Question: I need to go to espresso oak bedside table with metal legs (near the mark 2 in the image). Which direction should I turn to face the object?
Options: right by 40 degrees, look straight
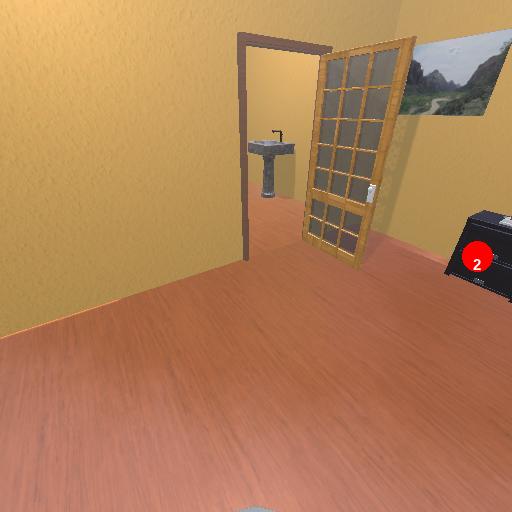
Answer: right by 40 degrees